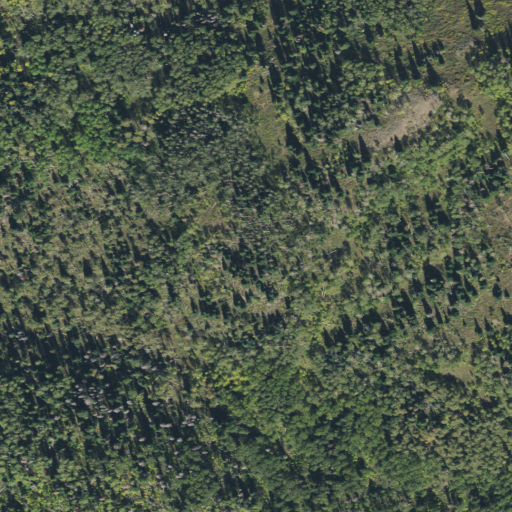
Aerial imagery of depression(s) in Utah named Paulsin Basin containing deciduous forest, evergreen forest, and mixed forest